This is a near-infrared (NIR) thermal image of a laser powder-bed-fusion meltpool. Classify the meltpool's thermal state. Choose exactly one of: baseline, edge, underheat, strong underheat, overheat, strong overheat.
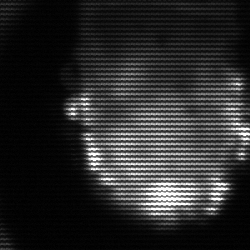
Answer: baseline